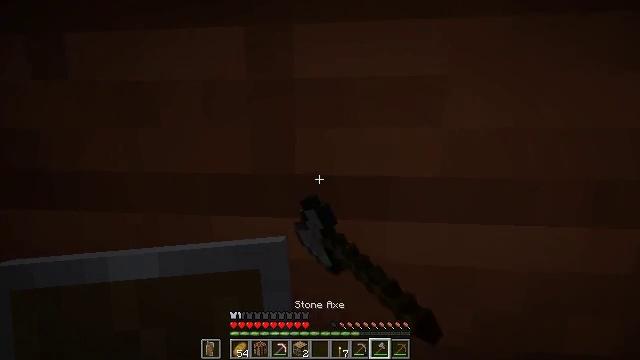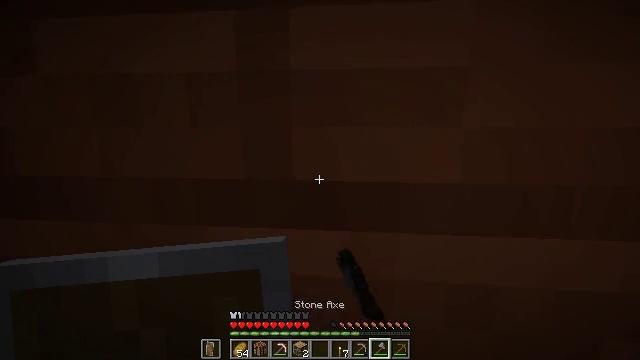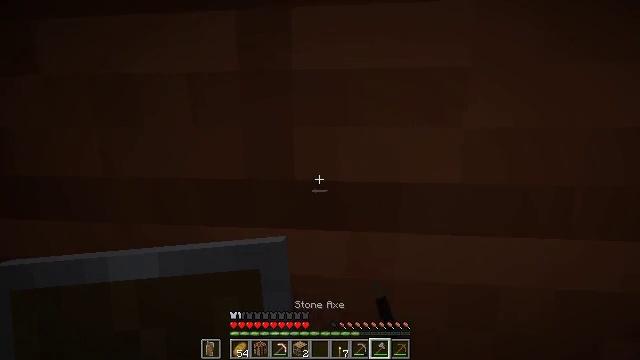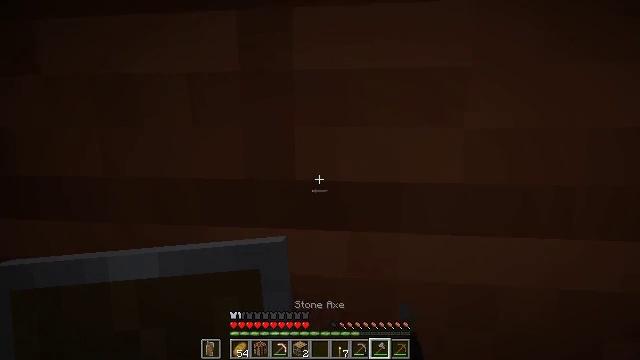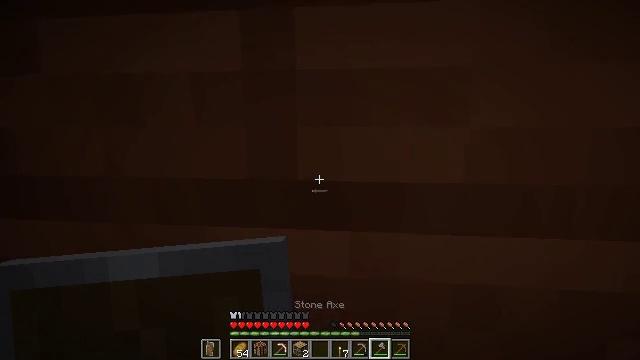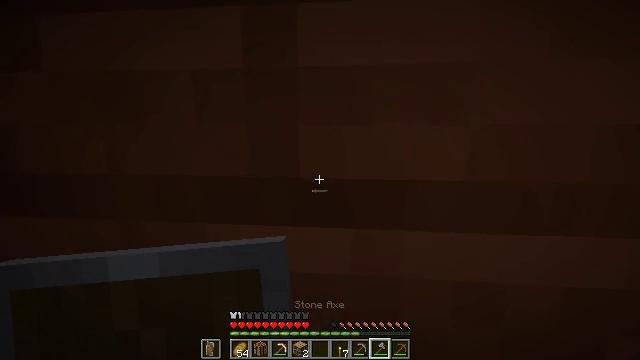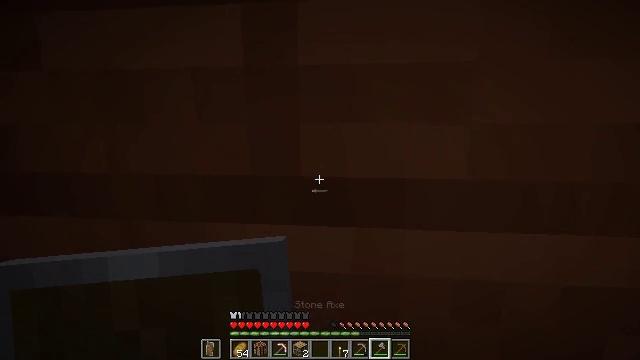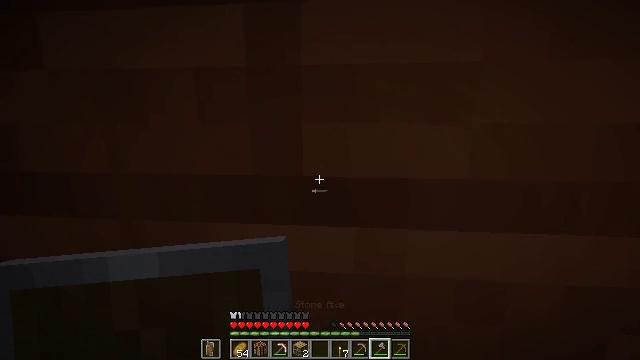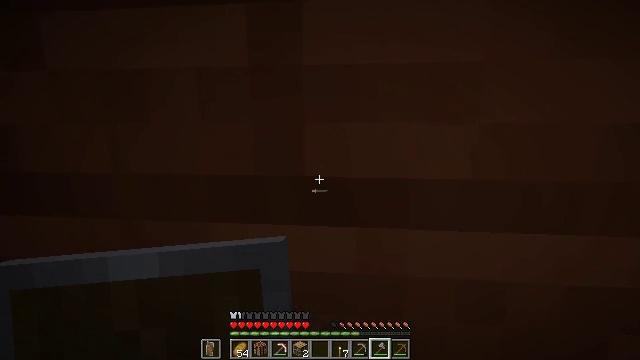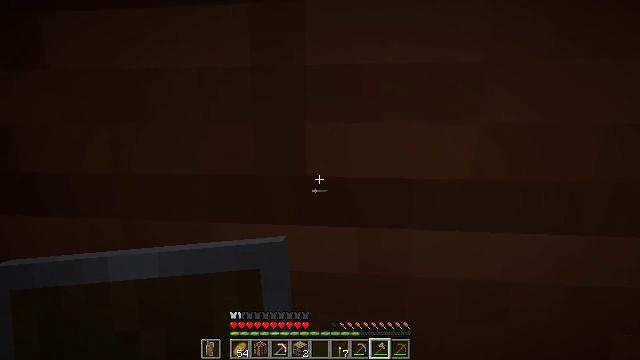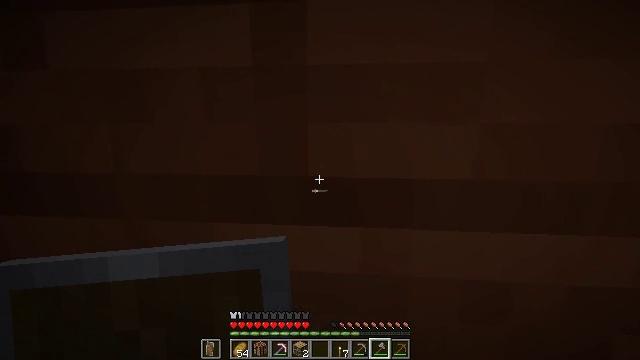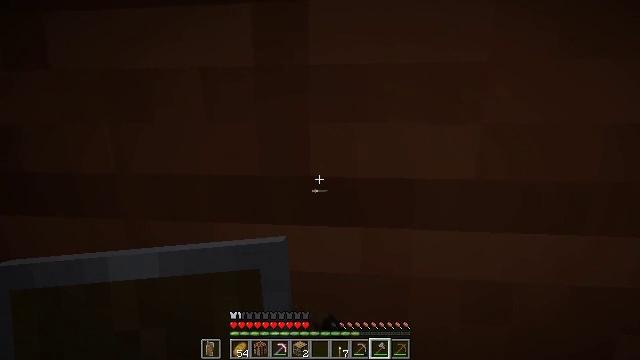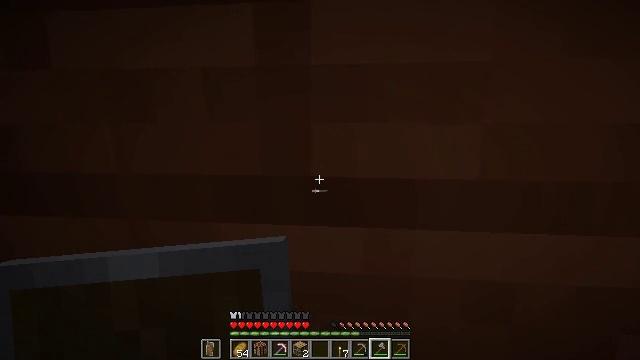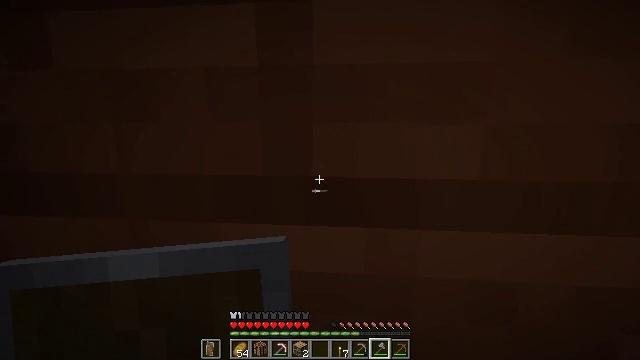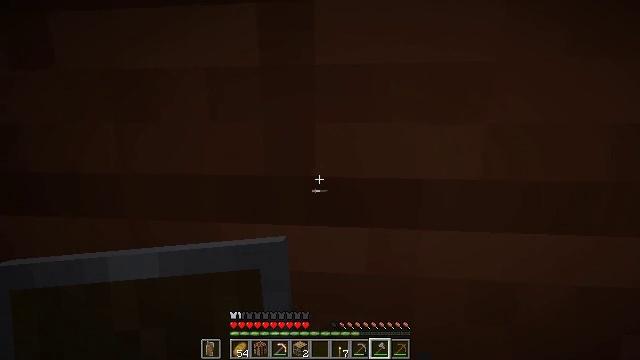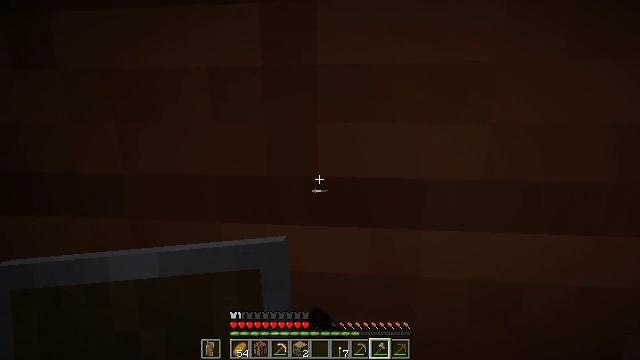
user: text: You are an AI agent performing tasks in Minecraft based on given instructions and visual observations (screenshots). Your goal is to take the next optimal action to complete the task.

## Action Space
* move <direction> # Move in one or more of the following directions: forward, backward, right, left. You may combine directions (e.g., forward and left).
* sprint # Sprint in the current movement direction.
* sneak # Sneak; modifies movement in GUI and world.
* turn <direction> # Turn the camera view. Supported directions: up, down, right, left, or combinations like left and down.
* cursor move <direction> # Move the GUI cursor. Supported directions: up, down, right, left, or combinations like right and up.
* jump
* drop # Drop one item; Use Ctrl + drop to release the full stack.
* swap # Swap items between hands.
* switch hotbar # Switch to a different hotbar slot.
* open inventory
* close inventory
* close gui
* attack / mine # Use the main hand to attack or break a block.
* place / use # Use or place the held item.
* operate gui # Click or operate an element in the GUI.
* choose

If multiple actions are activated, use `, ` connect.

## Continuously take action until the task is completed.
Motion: motion action
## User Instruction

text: Collect books by breaking the bookshelf.
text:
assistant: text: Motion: move forward, attack / mine
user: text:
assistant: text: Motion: move forward
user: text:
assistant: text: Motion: move forward
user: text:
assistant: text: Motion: move forward
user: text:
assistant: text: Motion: move forward
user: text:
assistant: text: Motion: move forward, attack / mine
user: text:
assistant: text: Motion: move forward, attack / mine
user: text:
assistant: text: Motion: move forward, attack / mine
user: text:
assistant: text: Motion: move forward, attack / mine
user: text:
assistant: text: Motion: move forward, attack / mine
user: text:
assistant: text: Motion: move forward, attack / mine
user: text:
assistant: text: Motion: move forward, attack / mine
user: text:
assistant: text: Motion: move forward, attack / mine
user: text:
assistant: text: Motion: move forward, attack / mine
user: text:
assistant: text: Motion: move forward, attack / mine
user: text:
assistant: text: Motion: move forward, attack / mine
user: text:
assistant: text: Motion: move forward, attack / mine
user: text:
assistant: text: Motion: move forward, attack / mine
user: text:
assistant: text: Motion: move forward, attack / mine
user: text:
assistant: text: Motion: move forward, attack / mine
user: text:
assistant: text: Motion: move forward, attack / mine
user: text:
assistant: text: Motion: move forward, attack / mine
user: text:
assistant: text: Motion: move forward and move left, turn left, attack / mine
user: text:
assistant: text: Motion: move forward and move left, turn left
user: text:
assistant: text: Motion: move forward and move left, turn left and up
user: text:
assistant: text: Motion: move forward and move left, turn left and up, attack / mine
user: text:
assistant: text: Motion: move forward and move left, attack / mine
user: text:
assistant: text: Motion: move forward, attack / mine
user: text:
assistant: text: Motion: move forward, attack / mine
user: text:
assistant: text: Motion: move forward, attack / mine